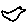
Label: bird